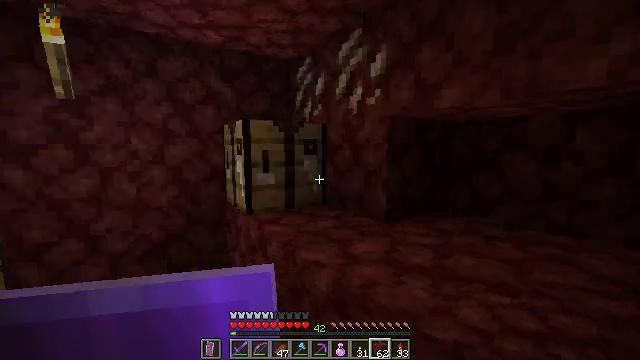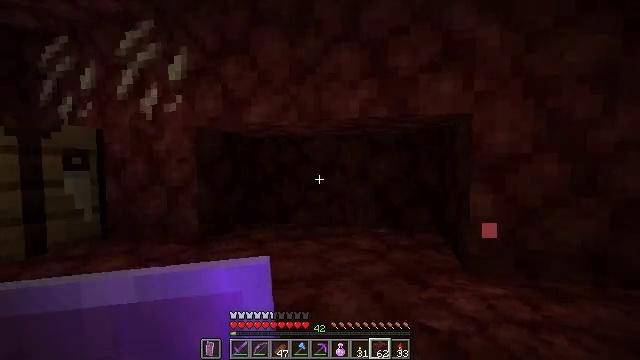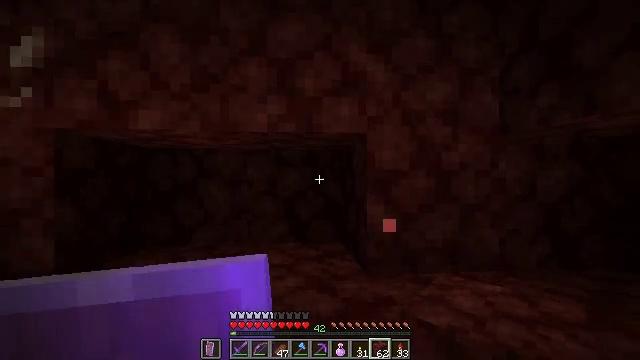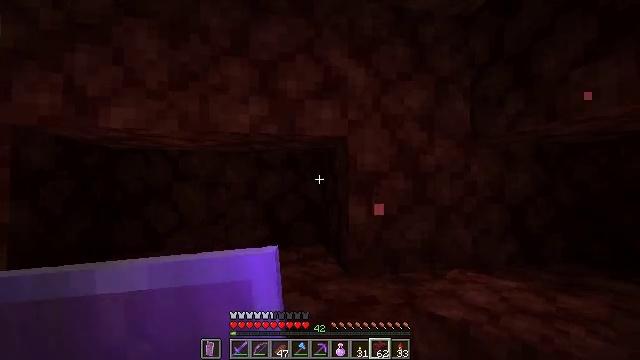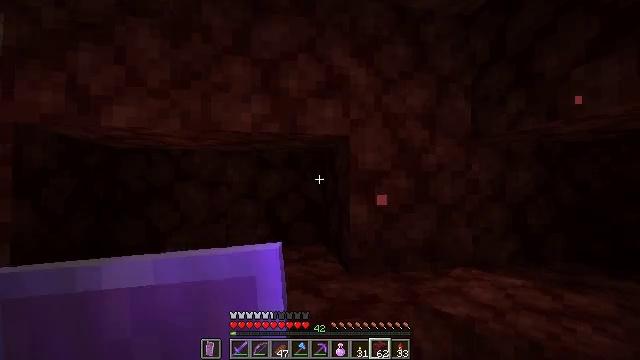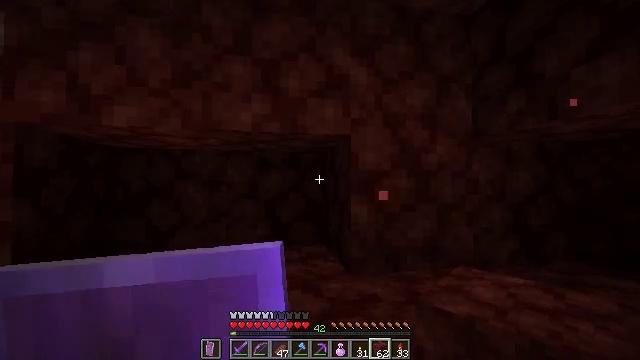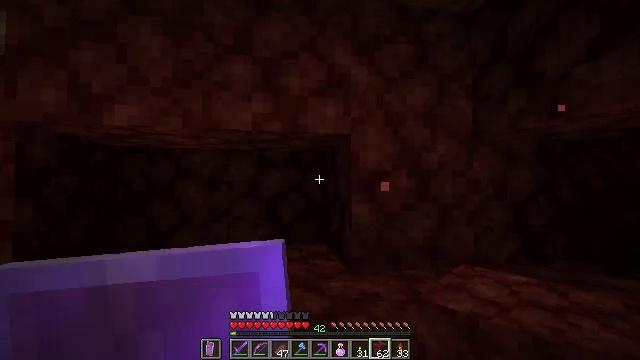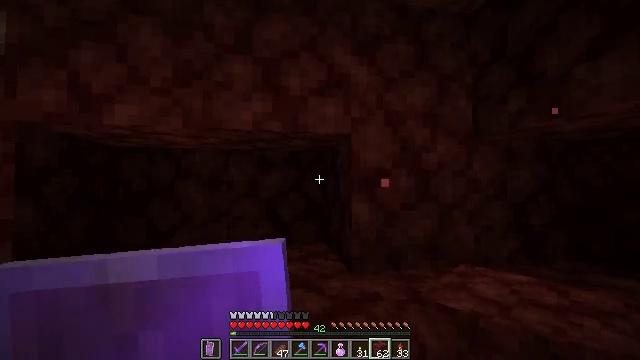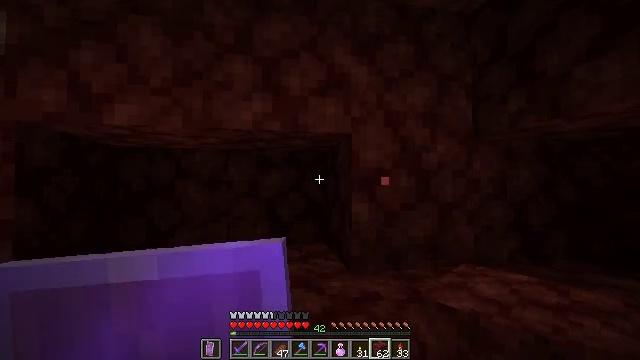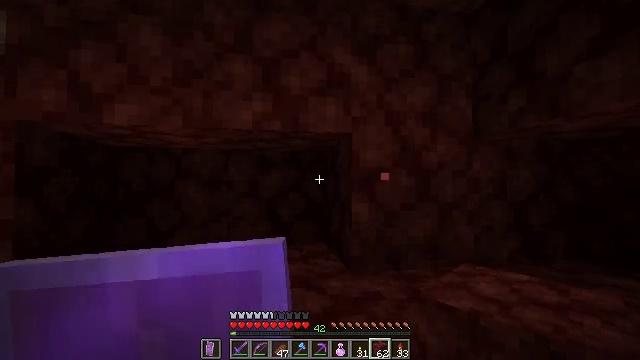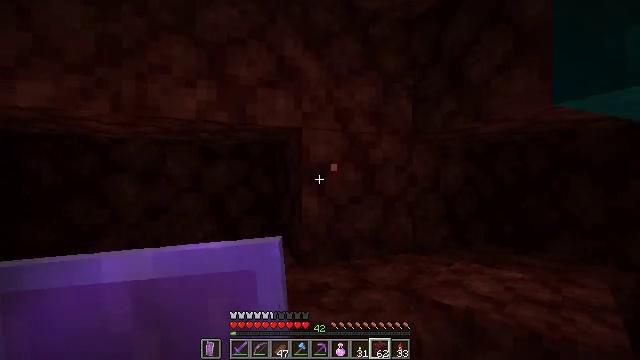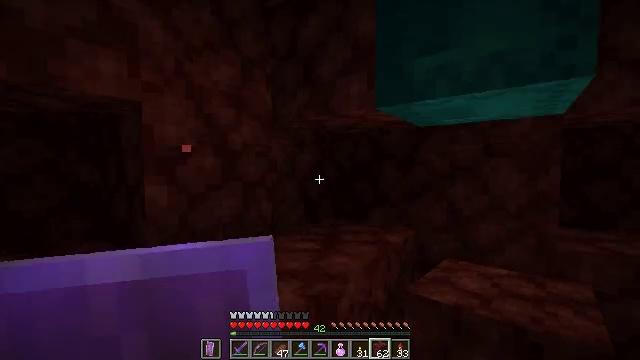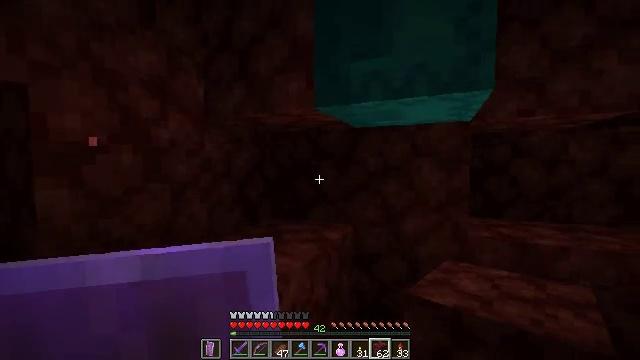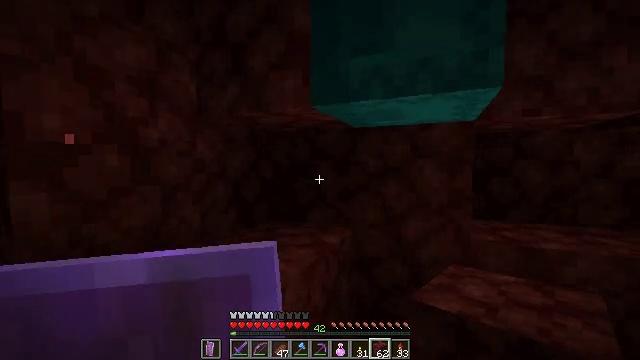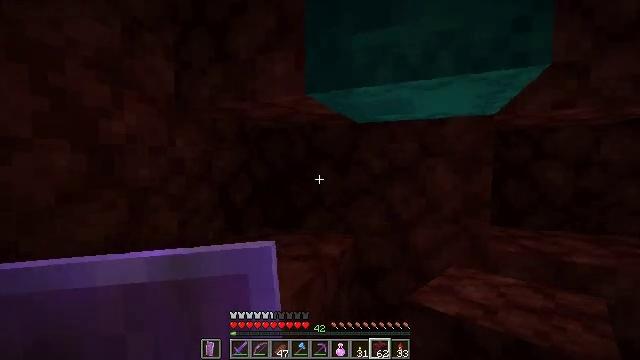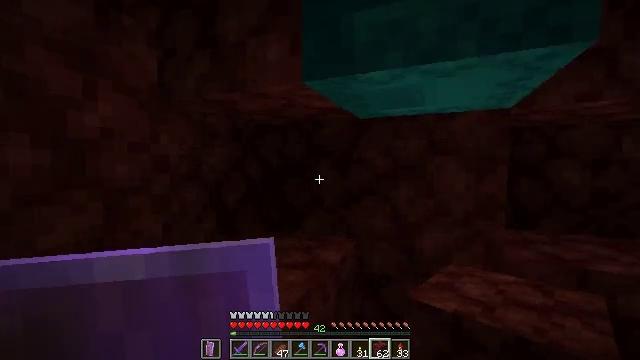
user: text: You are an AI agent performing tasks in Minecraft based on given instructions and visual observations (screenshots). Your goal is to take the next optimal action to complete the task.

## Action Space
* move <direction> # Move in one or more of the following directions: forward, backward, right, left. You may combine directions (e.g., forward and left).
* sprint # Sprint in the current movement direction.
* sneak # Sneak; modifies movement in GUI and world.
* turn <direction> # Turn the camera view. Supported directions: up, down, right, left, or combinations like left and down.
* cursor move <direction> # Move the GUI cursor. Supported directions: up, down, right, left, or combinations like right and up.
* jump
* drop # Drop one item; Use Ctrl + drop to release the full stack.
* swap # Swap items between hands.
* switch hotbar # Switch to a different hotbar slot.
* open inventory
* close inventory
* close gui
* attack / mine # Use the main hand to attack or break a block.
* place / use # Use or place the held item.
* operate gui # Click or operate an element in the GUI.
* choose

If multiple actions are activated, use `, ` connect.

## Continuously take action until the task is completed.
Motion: motion action
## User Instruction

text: mine block cyan shulker box
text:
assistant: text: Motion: turn right and up
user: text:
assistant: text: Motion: turn right and up
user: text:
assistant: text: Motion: turn right and up
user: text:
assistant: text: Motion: no_op
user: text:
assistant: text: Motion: no_op
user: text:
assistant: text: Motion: no_op
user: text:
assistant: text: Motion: no_op
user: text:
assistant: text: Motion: no_op
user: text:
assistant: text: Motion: no_op
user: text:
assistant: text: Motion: turn right and down
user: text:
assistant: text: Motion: turn right and down
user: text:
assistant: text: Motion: move forward, turn right
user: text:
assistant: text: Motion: move forward
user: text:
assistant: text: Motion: move forward
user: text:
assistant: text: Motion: move forward
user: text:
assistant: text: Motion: move forward, jump
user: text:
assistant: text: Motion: move forward, jump
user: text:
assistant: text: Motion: move forward, jump
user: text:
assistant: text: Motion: move forward
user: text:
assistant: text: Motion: no_op
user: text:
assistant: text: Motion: no_op
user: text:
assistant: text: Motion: no_op
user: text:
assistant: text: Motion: no_op
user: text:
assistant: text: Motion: no_op
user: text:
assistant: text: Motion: no_op
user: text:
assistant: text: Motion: no_op
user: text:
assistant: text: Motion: turn right
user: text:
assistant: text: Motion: move right, turn right and up
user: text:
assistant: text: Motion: move right, turn right and up
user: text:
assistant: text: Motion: move right, turn right and up